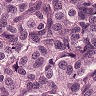
Metastatic tissue present: yes